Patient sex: M
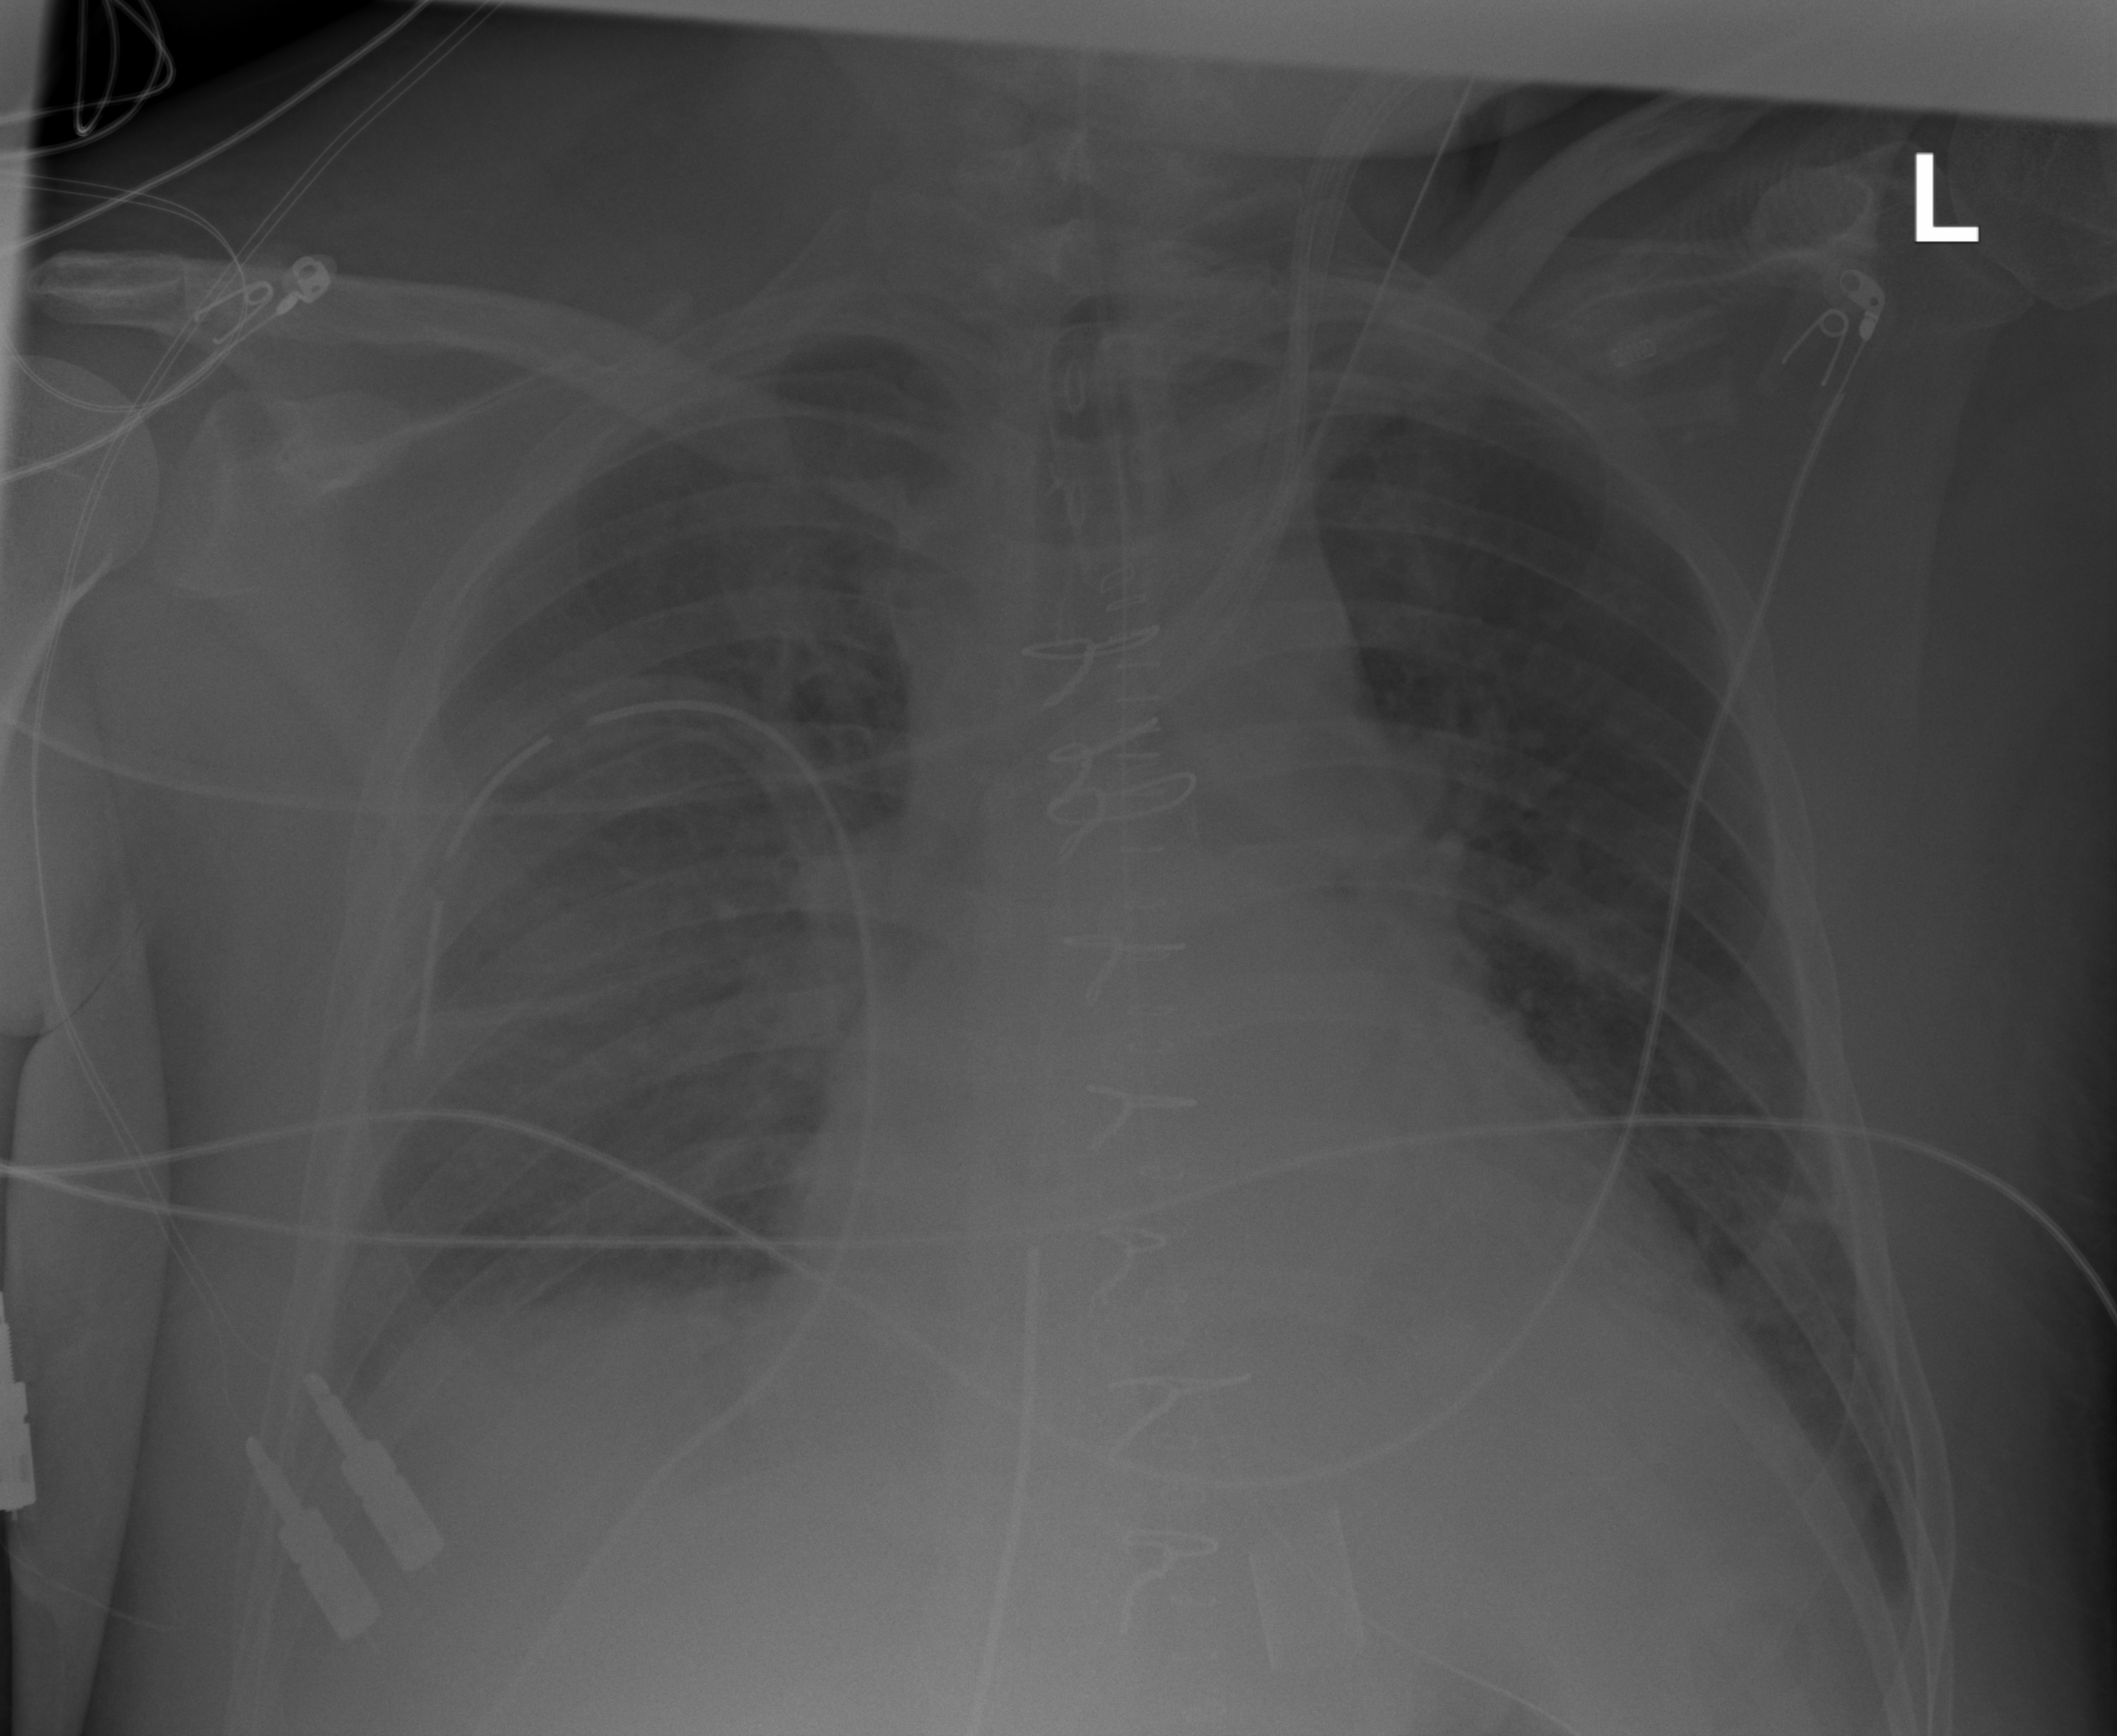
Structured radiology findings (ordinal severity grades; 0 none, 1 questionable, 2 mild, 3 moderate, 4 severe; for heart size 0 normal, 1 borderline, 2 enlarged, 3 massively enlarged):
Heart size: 1
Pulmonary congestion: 0
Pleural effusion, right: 0
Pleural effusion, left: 0
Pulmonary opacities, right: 0
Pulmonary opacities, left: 0
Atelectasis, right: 2
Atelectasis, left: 0